Question: I have 64bit windows 7, and I'm trying to use netbeans 7.3 with wxWidgets. I have instaled MinGW and MSYS, and they work fine (test c++ app under netbeans compile ok).
I'm going throught this tutorial: <URL>
I'm stuck under the line:
wx-config --libs or wx-config --cxxflags
When I run it, this is what I get:
(also I provide my directories and enviroment variables I have set)

EDIT:
Oh. I forgot to write that setup.h is there, under: C:\WXWIN\lib\gcc_dll\mswu\wx
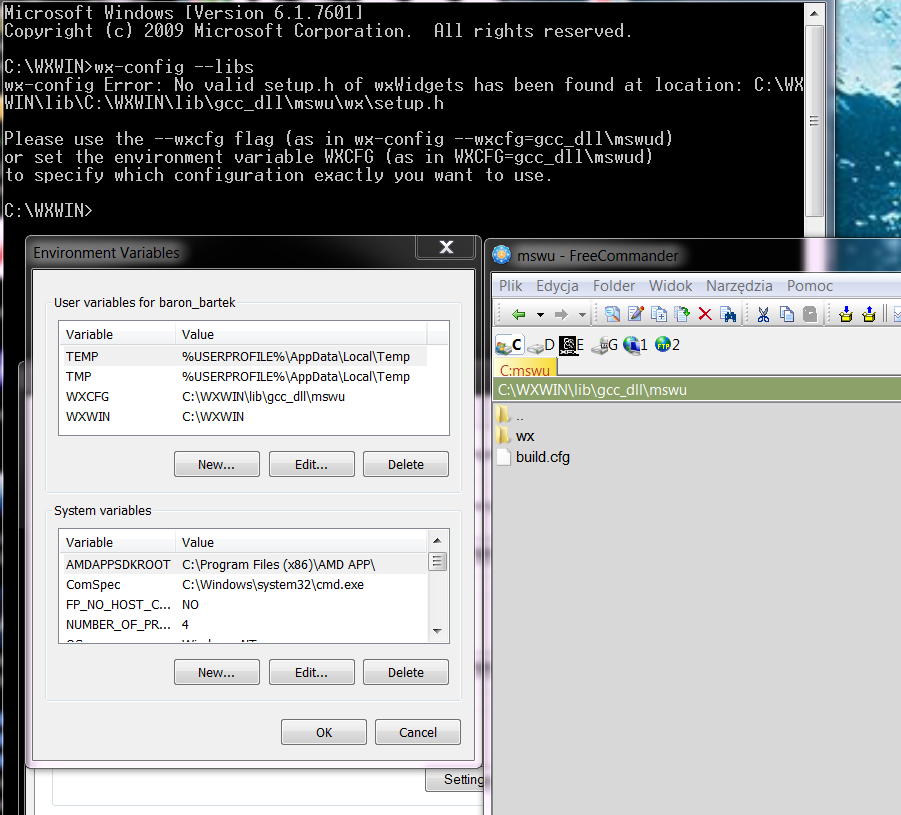
Answer: I don't know anything about this "wx-config" you use (it's not the standard one from wxWidgets itself), but it clearly concatenates the values of 'WXWIN' and 'WXCFG' environment variables, so the latter should be relative to the former instead of being a full path. I.e. you need to set 'WXCFG' to just 'gcc_dll\mswu'.